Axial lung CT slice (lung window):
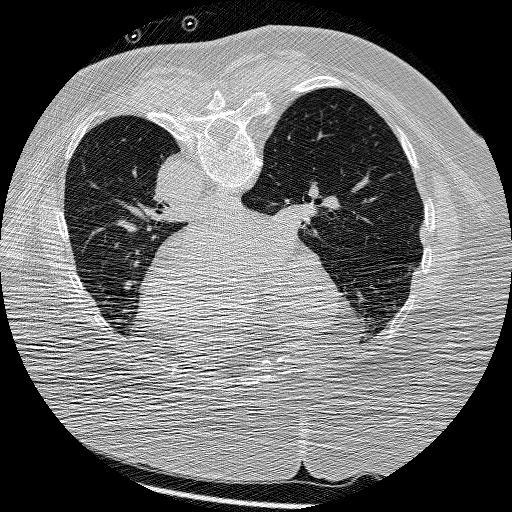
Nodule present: no